Question: I'm trying to create a tooltip like the one that youtube shows you when you hover over their "like" button, for example.

How can I achieve this in a simple and browser compatible way?
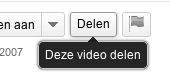
Answer: You're looking for a tooltip plugin. Try <URL>